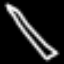
Label: pencil